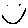
Label: smiley face